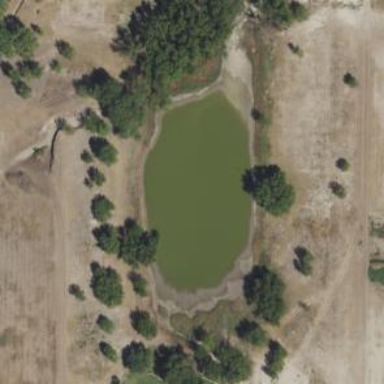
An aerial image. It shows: Detention water basin with natural surroundings.